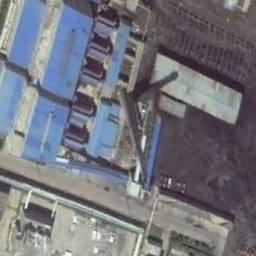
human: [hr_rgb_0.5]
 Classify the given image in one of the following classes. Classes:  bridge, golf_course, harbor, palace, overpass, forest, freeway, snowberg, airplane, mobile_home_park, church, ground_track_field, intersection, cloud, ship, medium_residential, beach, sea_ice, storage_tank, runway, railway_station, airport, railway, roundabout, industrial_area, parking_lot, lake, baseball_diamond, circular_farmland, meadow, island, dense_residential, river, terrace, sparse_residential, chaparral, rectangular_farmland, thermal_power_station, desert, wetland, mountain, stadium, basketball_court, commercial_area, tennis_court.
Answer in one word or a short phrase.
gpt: thermal_power_station